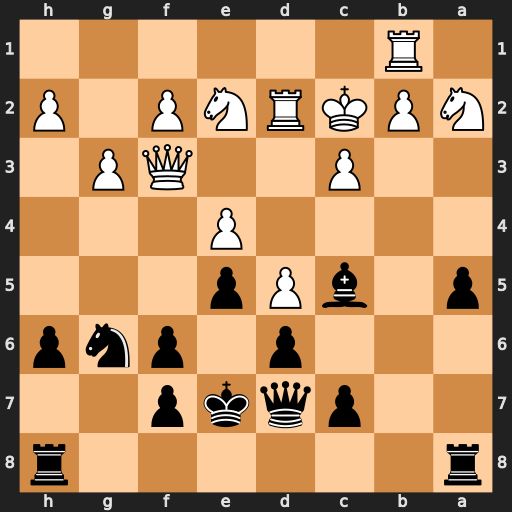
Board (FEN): r6r/2pqkp2/3p1pnp/p1bPp3/4P3/2P2QP1/NPKRNP1P/1R6
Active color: b
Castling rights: -
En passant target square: -
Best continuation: Qa4+ b3 Qxa2+ Rb2 Qa3